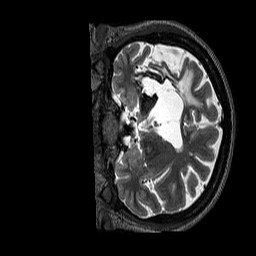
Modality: T2w
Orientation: coronal
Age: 31
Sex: female
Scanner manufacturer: siemens
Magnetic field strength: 3 T
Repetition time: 3.2 s
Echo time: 0.567 s